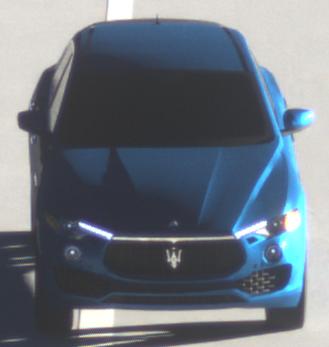
Make: Maserati
Model: Levante GT Hybrid
Detailed model: Levante
Model produced from: 2021/07
Model produced until: 2022/10
Doors: 4
Color: blue
Road condition: dry road
Daytime: sunrise or sunset
Contrast: high contrast